Field crop: tomato
Growth stage: 1
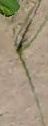
Species: cyperus